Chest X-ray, PA view. Patient: 61 years old, sex F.
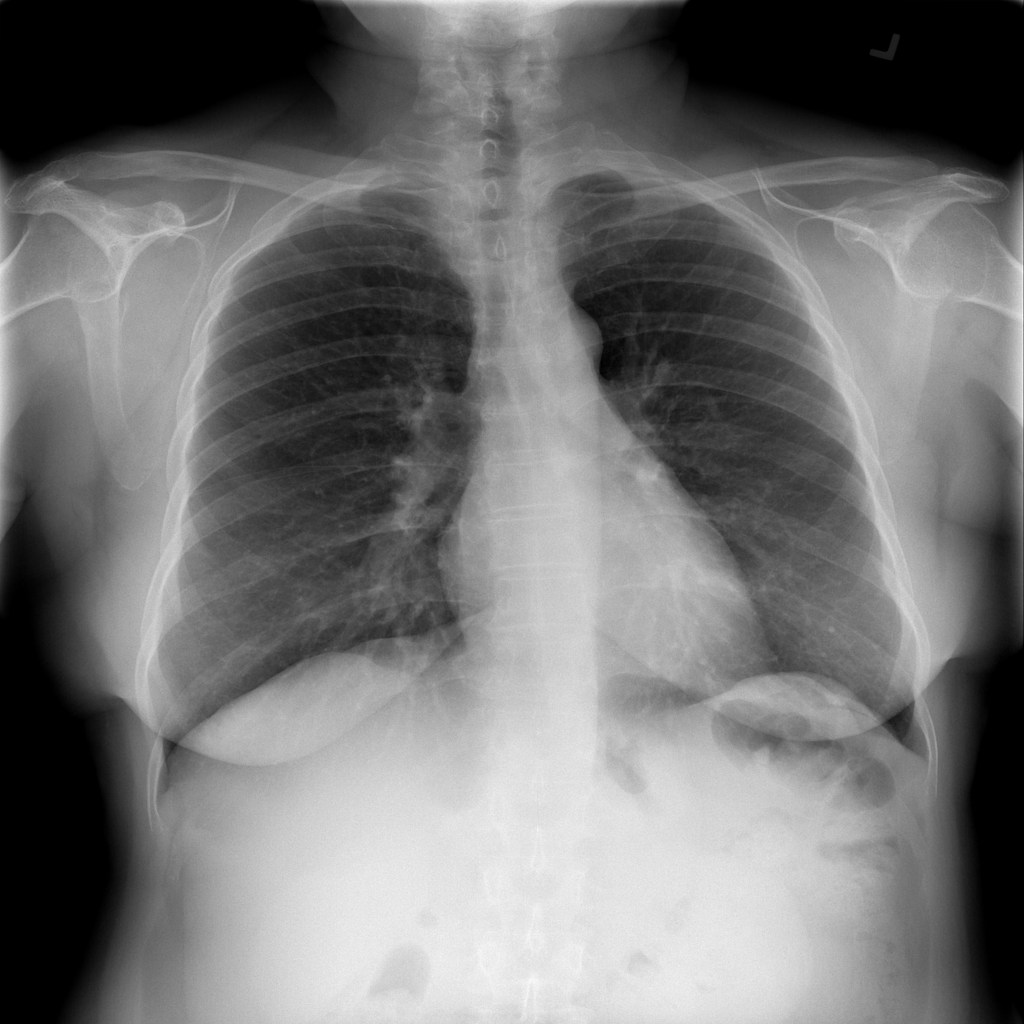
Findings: No Finding